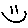
Label: smiley face